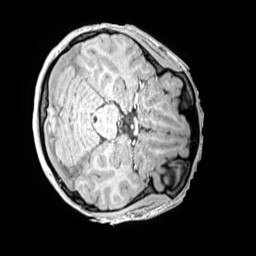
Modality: MP2RAGE
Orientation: axial
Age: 12
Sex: female
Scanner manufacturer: siemens
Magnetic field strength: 3 T
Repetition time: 4 s
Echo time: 0.00299 s